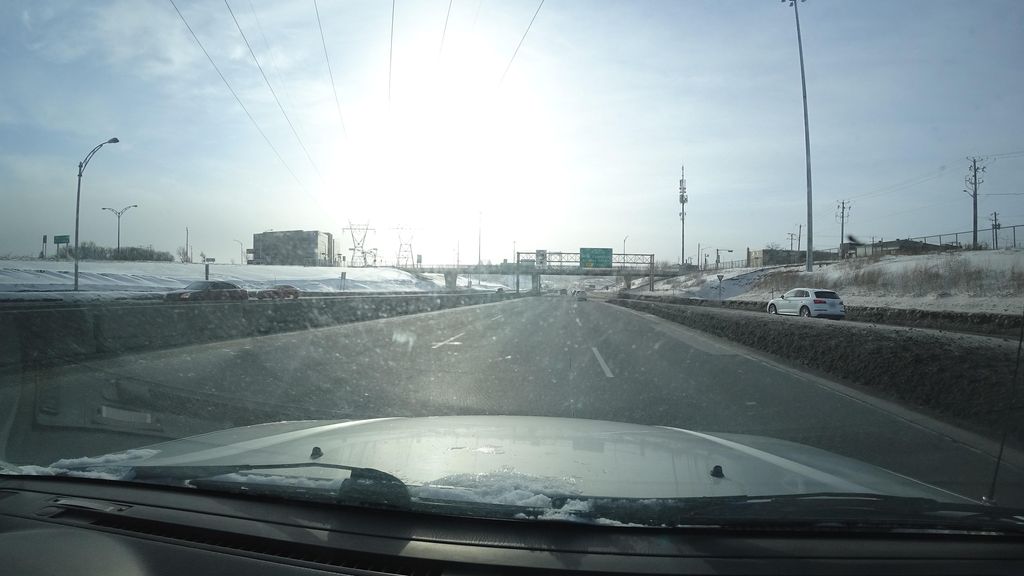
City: quebec_city